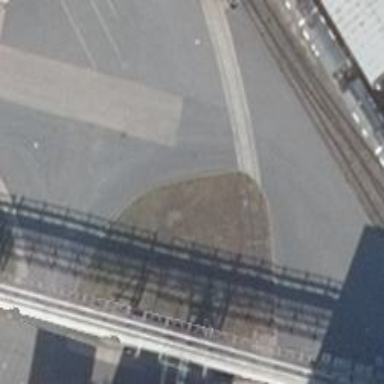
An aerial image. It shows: Railway yard in service.